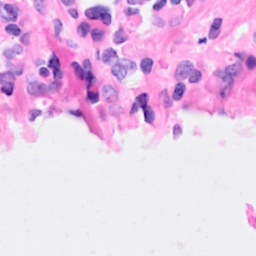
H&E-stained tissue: Breast